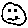
Label: smiley face